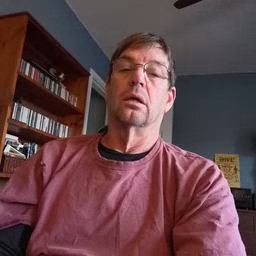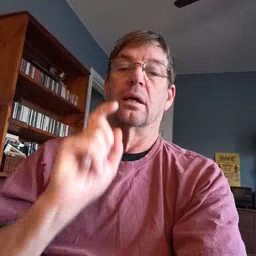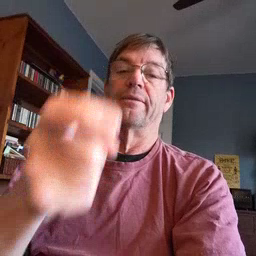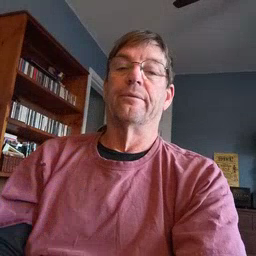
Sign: gift